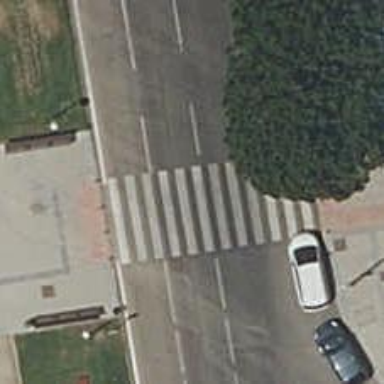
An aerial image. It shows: Uncontrolled zebra crossing on the road.